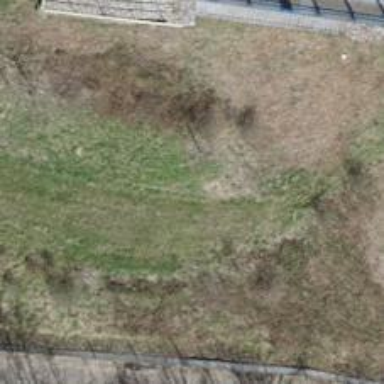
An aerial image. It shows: Footway covered with grass.